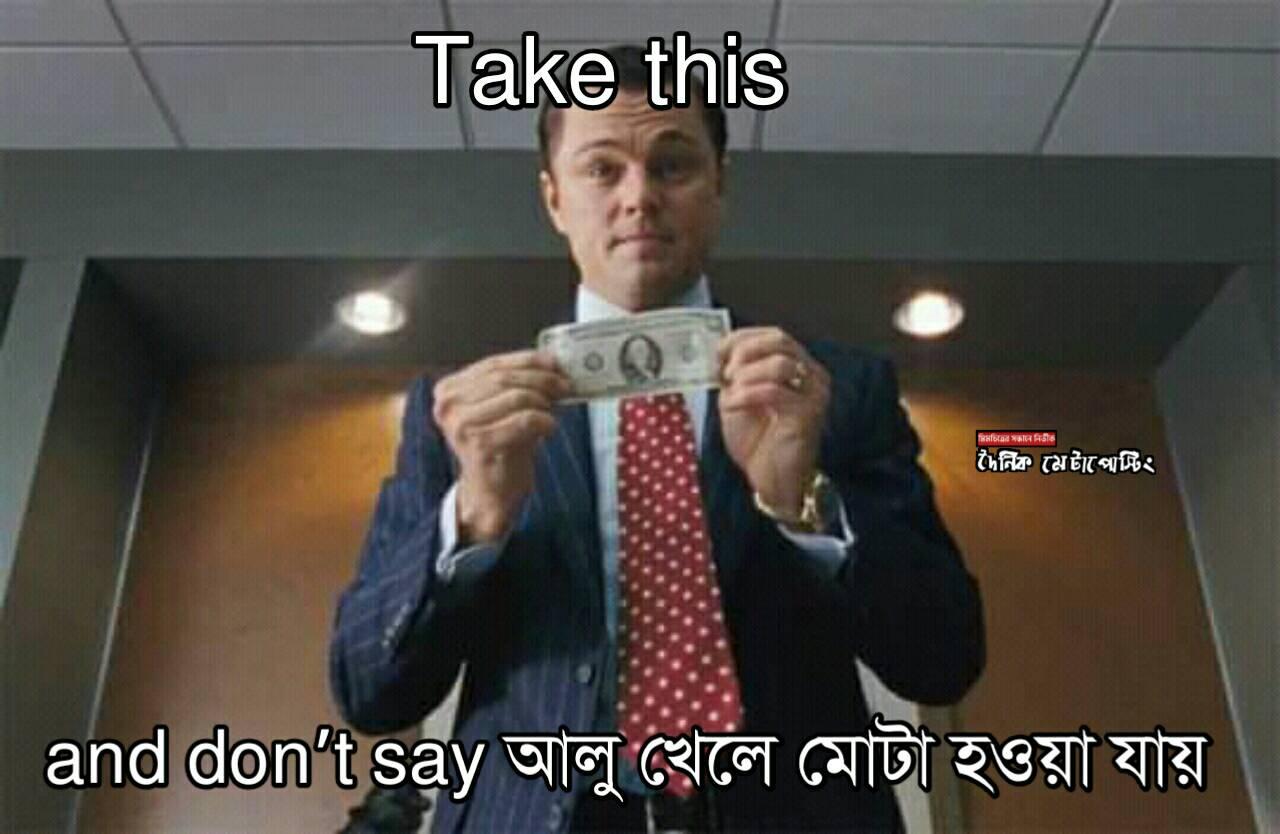
Caption: Take this and don't say  আলু খেলে মোটা হওয়া যায়
Label: non-hate